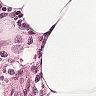
Metastatic tissue present: no